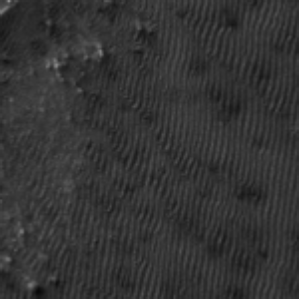
Label: frost